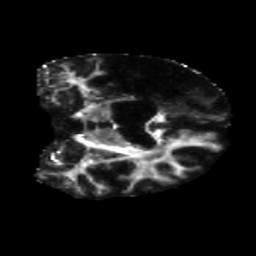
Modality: FA
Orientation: coronal
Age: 68
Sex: male
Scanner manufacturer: siemens
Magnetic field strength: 3 T
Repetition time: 5.47 s
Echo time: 0.0854 s